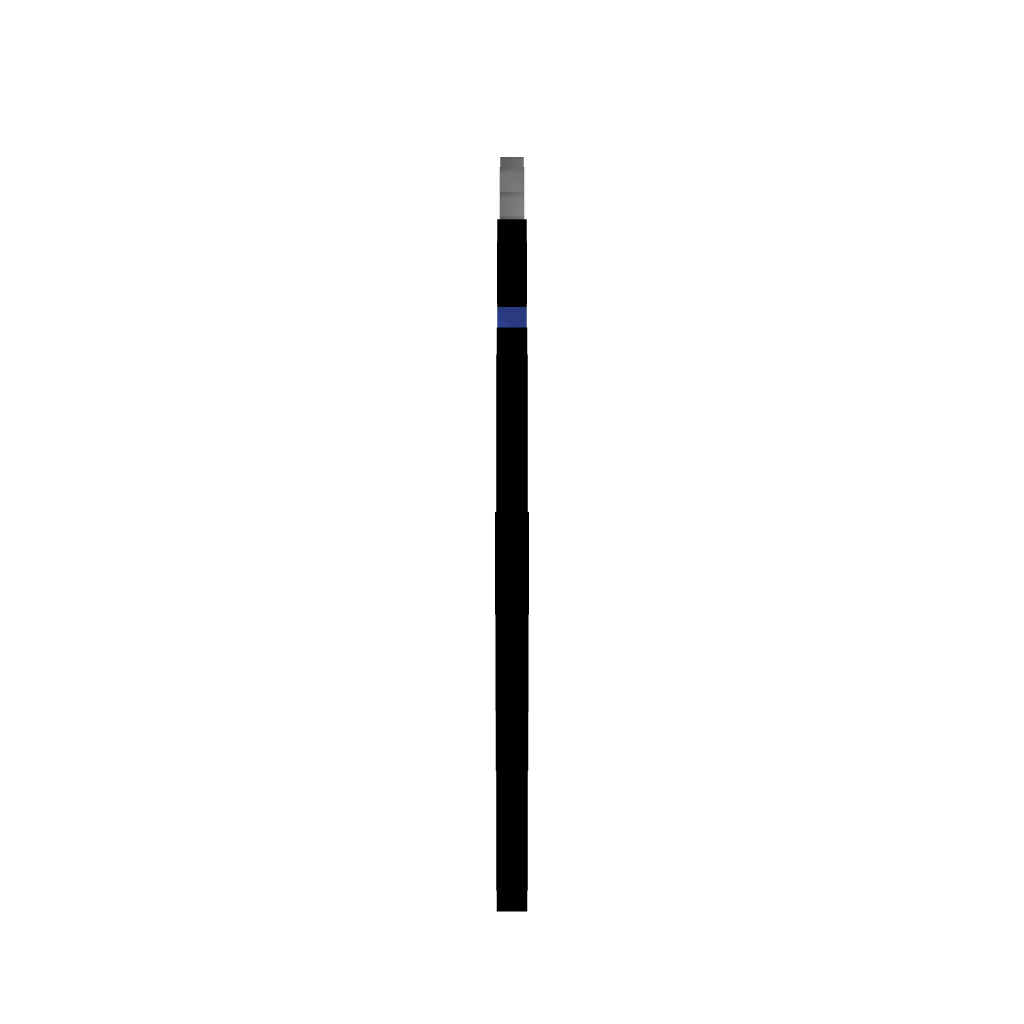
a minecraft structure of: Dr Wily high quality